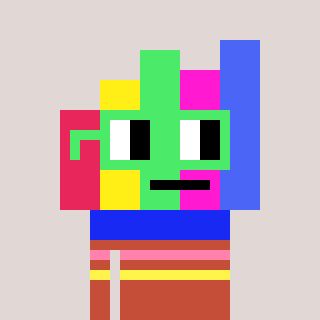
a pixel art character with square light green glasses, a bar chart-shaped head and a rust-colored body on a warm background